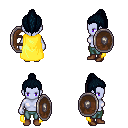
a pixel art fantasy rpg character, female body template, dark elf, purple skin, yellow cape, teal pants, raven long topknot hairstyle, bracelets, brown shoes, shield, four views (front, back, left, right), 2x2 character sprite sheet, small pixel art, hard edges, no anti-aliasing